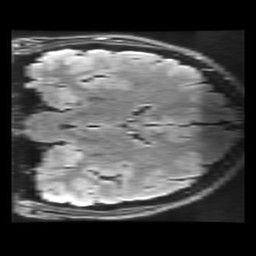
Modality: FLAIR
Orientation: coronal
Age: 20
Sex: female
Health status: healthy
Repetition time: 12 s
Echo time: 0.09782 s